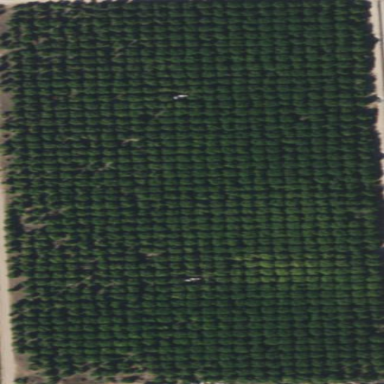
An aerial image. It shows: Orchard.